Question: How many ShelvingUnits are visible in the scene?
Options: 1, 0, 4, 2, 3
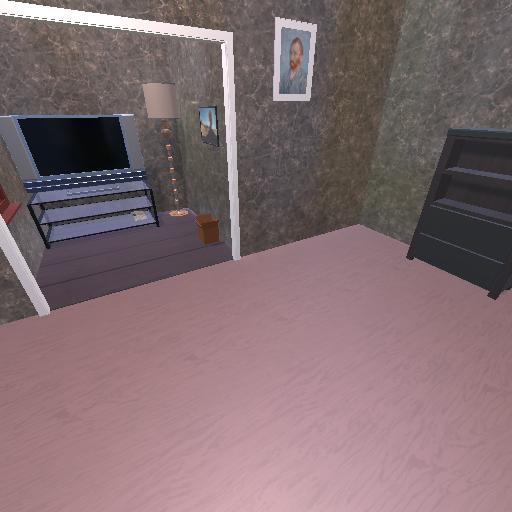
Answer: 1